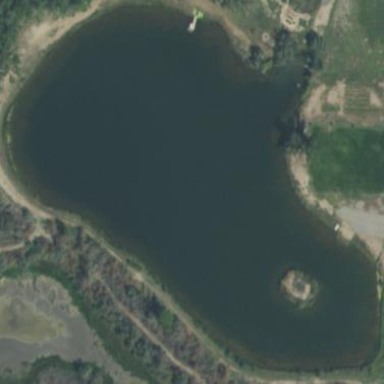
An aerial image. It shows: Peaceful pond surrounded by nature.